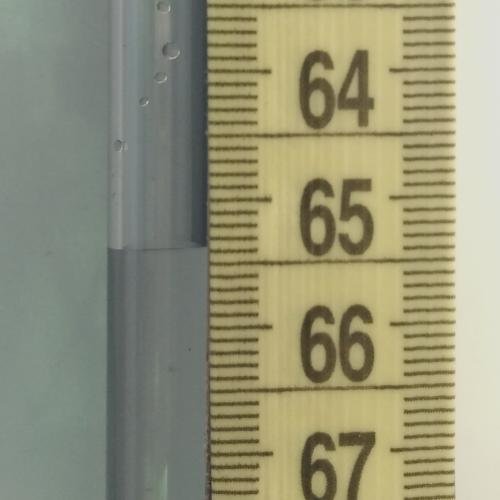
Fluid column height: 65.4 cm